Field crop: tomato
Growth stage: 1
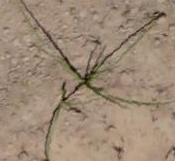
Species: cyperus